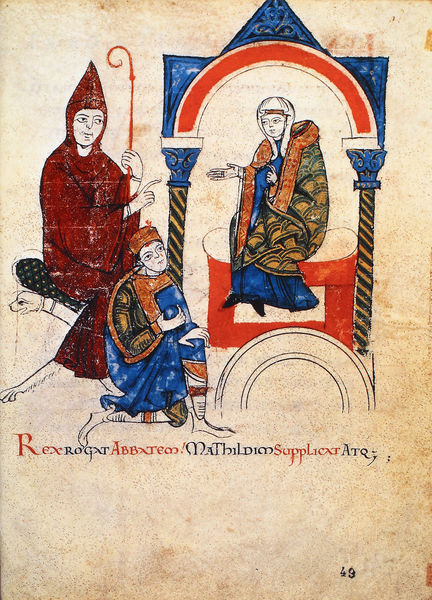
Titel: Vita der Gräfin Mathilde von Canossa (De Principibus Canusinis)
Künstler: Donizo
Institution: Vatikan, Biblioteca Apostolica Vaticana
Schlagwörter: blau, menschen, sitzen, frau, schwarz, säule, säulen, dach, gebäude, hund, rot, bibel, krone, schrift, sitz, bogen, stab, bischof, kissen, könig, thron, gewölbe, buch, illustration, knien, nonne, kapitell, buchseite, mönch, baldachin, tempel, ankunft, tierkopf, handschrift, kapuze, abt, rex, dedikation, äbtissin, 49, mathilde